Interaction volume radius: 10 \u00c5
Interaction volume height: 20 \u00c5
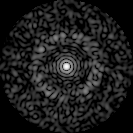
Disorder parameter: 0.855